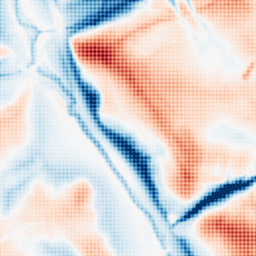
Category: multiscale
Decomposition family: dog_multiscale
Decomposition parameters: sigma_ratio: 1.6
n_scales: 6
base_sigma: 1
Upsampling method: sinc_hamming
Upsampling parameters: scale: 8
kernel_size: 8
Upsampling scale: 8